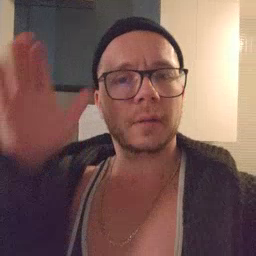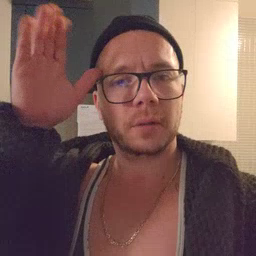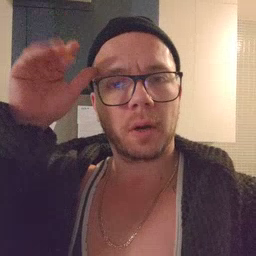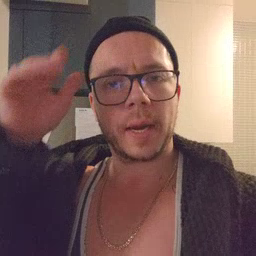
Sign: donkey